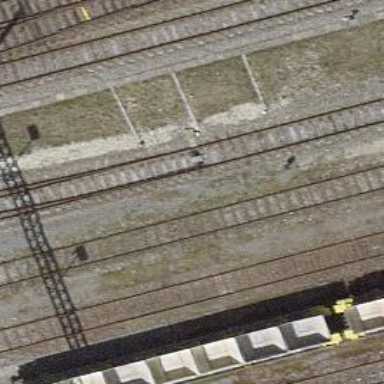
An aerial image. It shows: Railway switch.